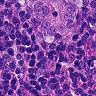
Metastatic tissue present: yes